Interaction volume radius: 5 \u00c5
Interaction volume height: 35 \u00c5
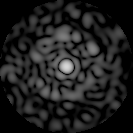
Disorder parameter: 0.8026